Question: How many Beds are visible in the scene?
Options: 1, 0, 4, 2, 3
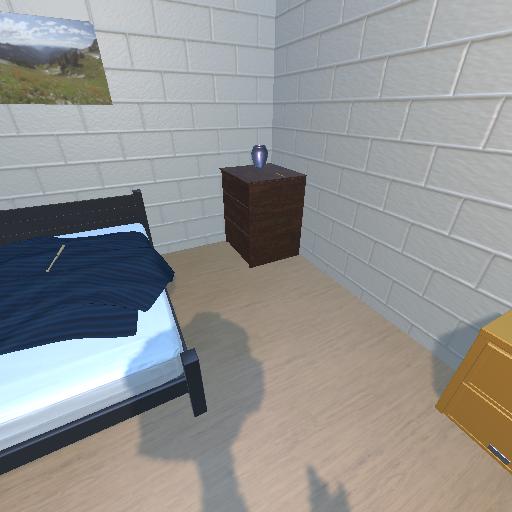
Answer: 1